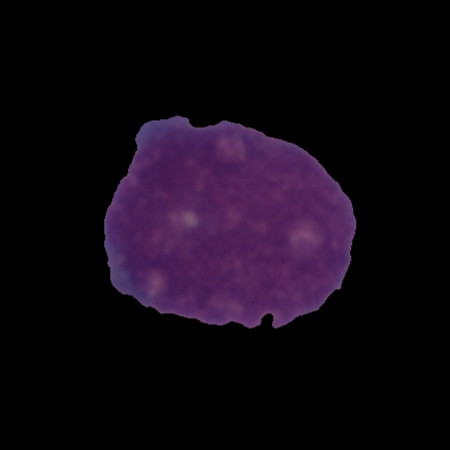
Label: cancer